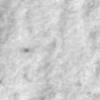
Label: no_change